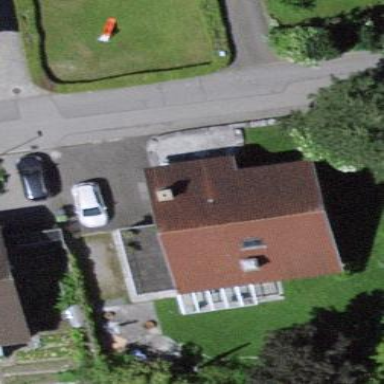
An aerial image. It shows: Simple house.